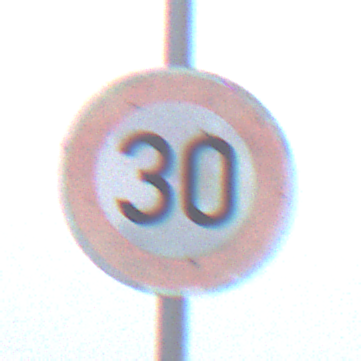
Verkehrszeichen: Geschwindigkeit30
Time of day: MorningAfternoon
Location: Outdoor (RoadRail)
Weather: Overcast
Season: NotSpecified
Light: Natural